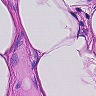
Metastatic tissue present: no